Interaction volume radius: 5 \u00c5
Interaction volume height: 15 \u00c5
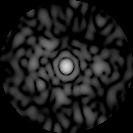
Disorder parameter: 0.8476